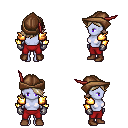
a pixel art fantasy rpg character, female body template, dark elf, purple skin, gold arm armor, red pants, white blonde swoop hairstyle, leather cap, metal gloves, brown shoes, four views (front, back, left, right), 2x2 character sprite sheet, small pixel art, hard edges, no anti-aliasing